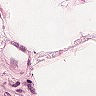
Metastatic tissue present: no